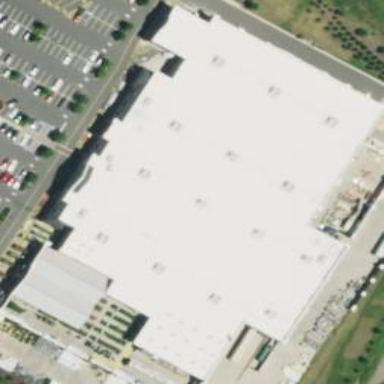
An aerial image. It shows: Retail building.